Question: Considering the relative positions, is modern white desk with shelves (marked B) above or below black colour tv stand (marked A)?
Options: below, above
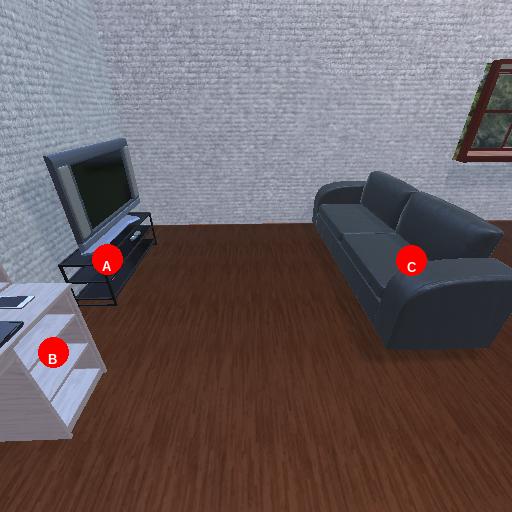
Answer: below